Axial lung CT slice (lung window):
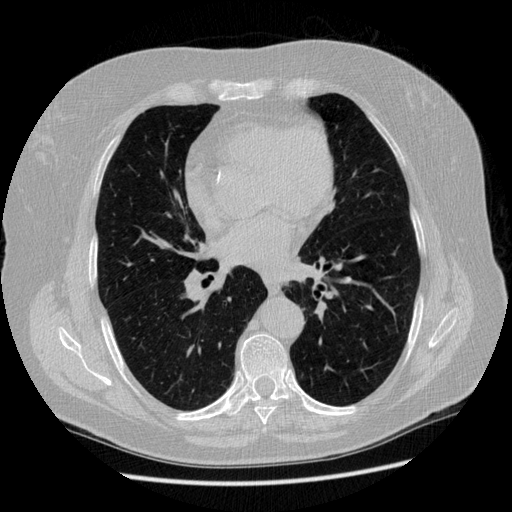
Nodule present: no